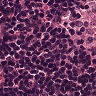
Metastatic tissue present: no